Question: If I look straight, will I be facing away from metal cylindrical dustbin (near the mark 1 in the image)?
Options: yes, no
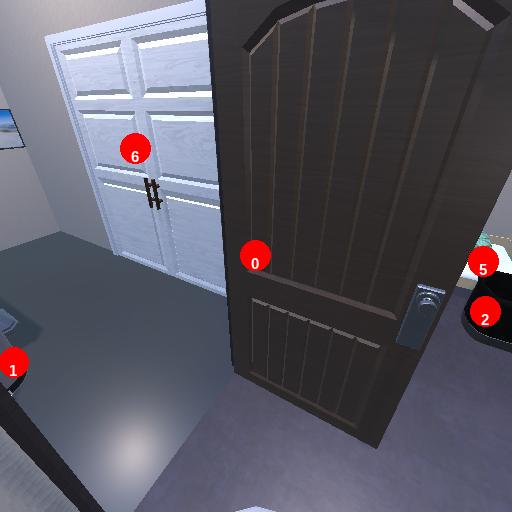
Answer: yes